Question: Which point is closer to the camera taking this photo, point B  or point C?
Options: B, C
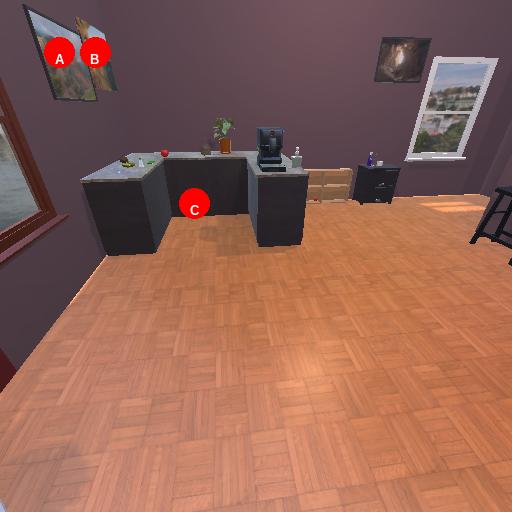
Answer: B